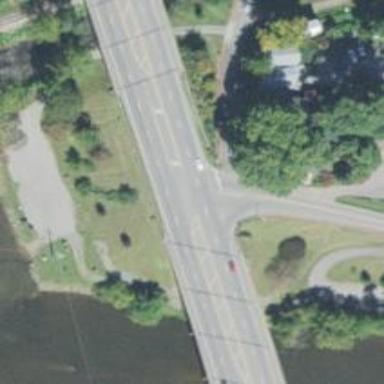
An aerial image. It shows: Asphalt road classified as trunk highway.